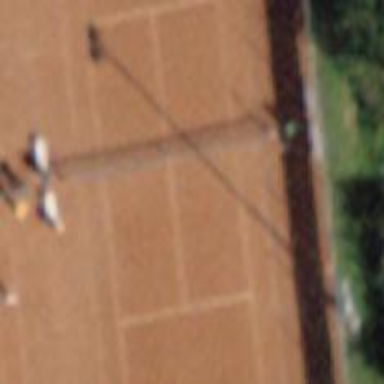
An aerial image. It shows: Tennis court on pitch designated for leisure land.